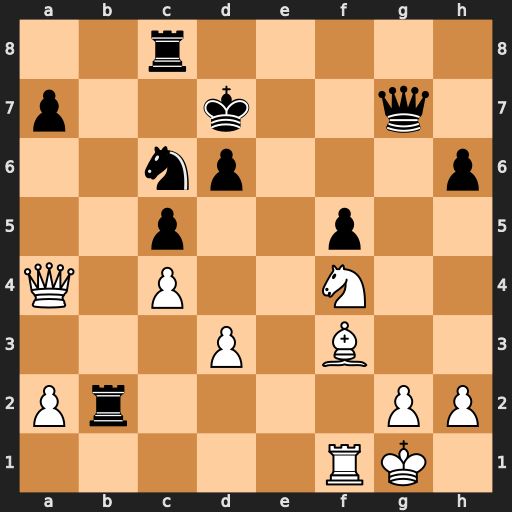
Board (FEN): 2r5/p2k2q1/2np3p/2p2p2/Q1P2N2/3P1B2/Pr4PP/5RK1
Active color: w
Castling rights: -
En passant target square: -
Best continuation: Bxc6+ Rxc6 Qxa7+ Rc7 Qxc7+ Kxc7 Ne6+ Kc6 Nxg7